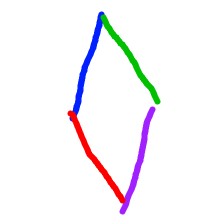
Shape: rhombus